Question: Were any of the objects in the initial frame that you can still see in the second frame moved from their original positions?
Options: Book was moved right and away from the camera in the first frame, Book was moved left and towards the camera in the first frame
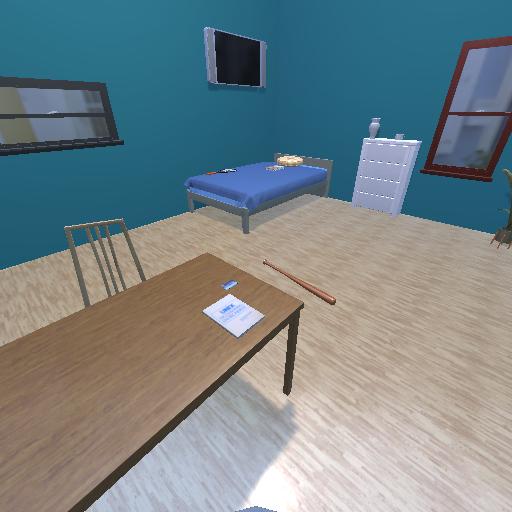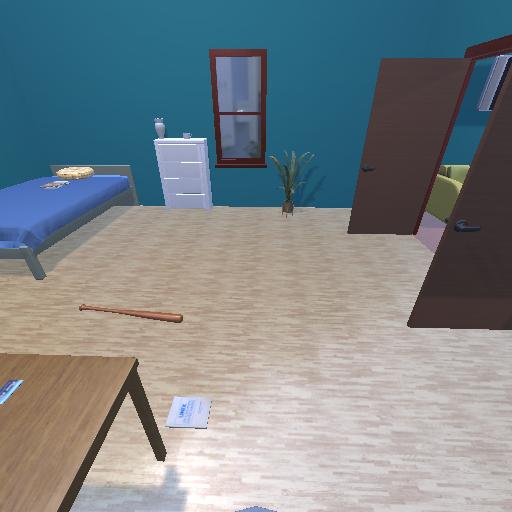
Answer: Book was moved right and away from the camera in the first frame